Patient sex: F
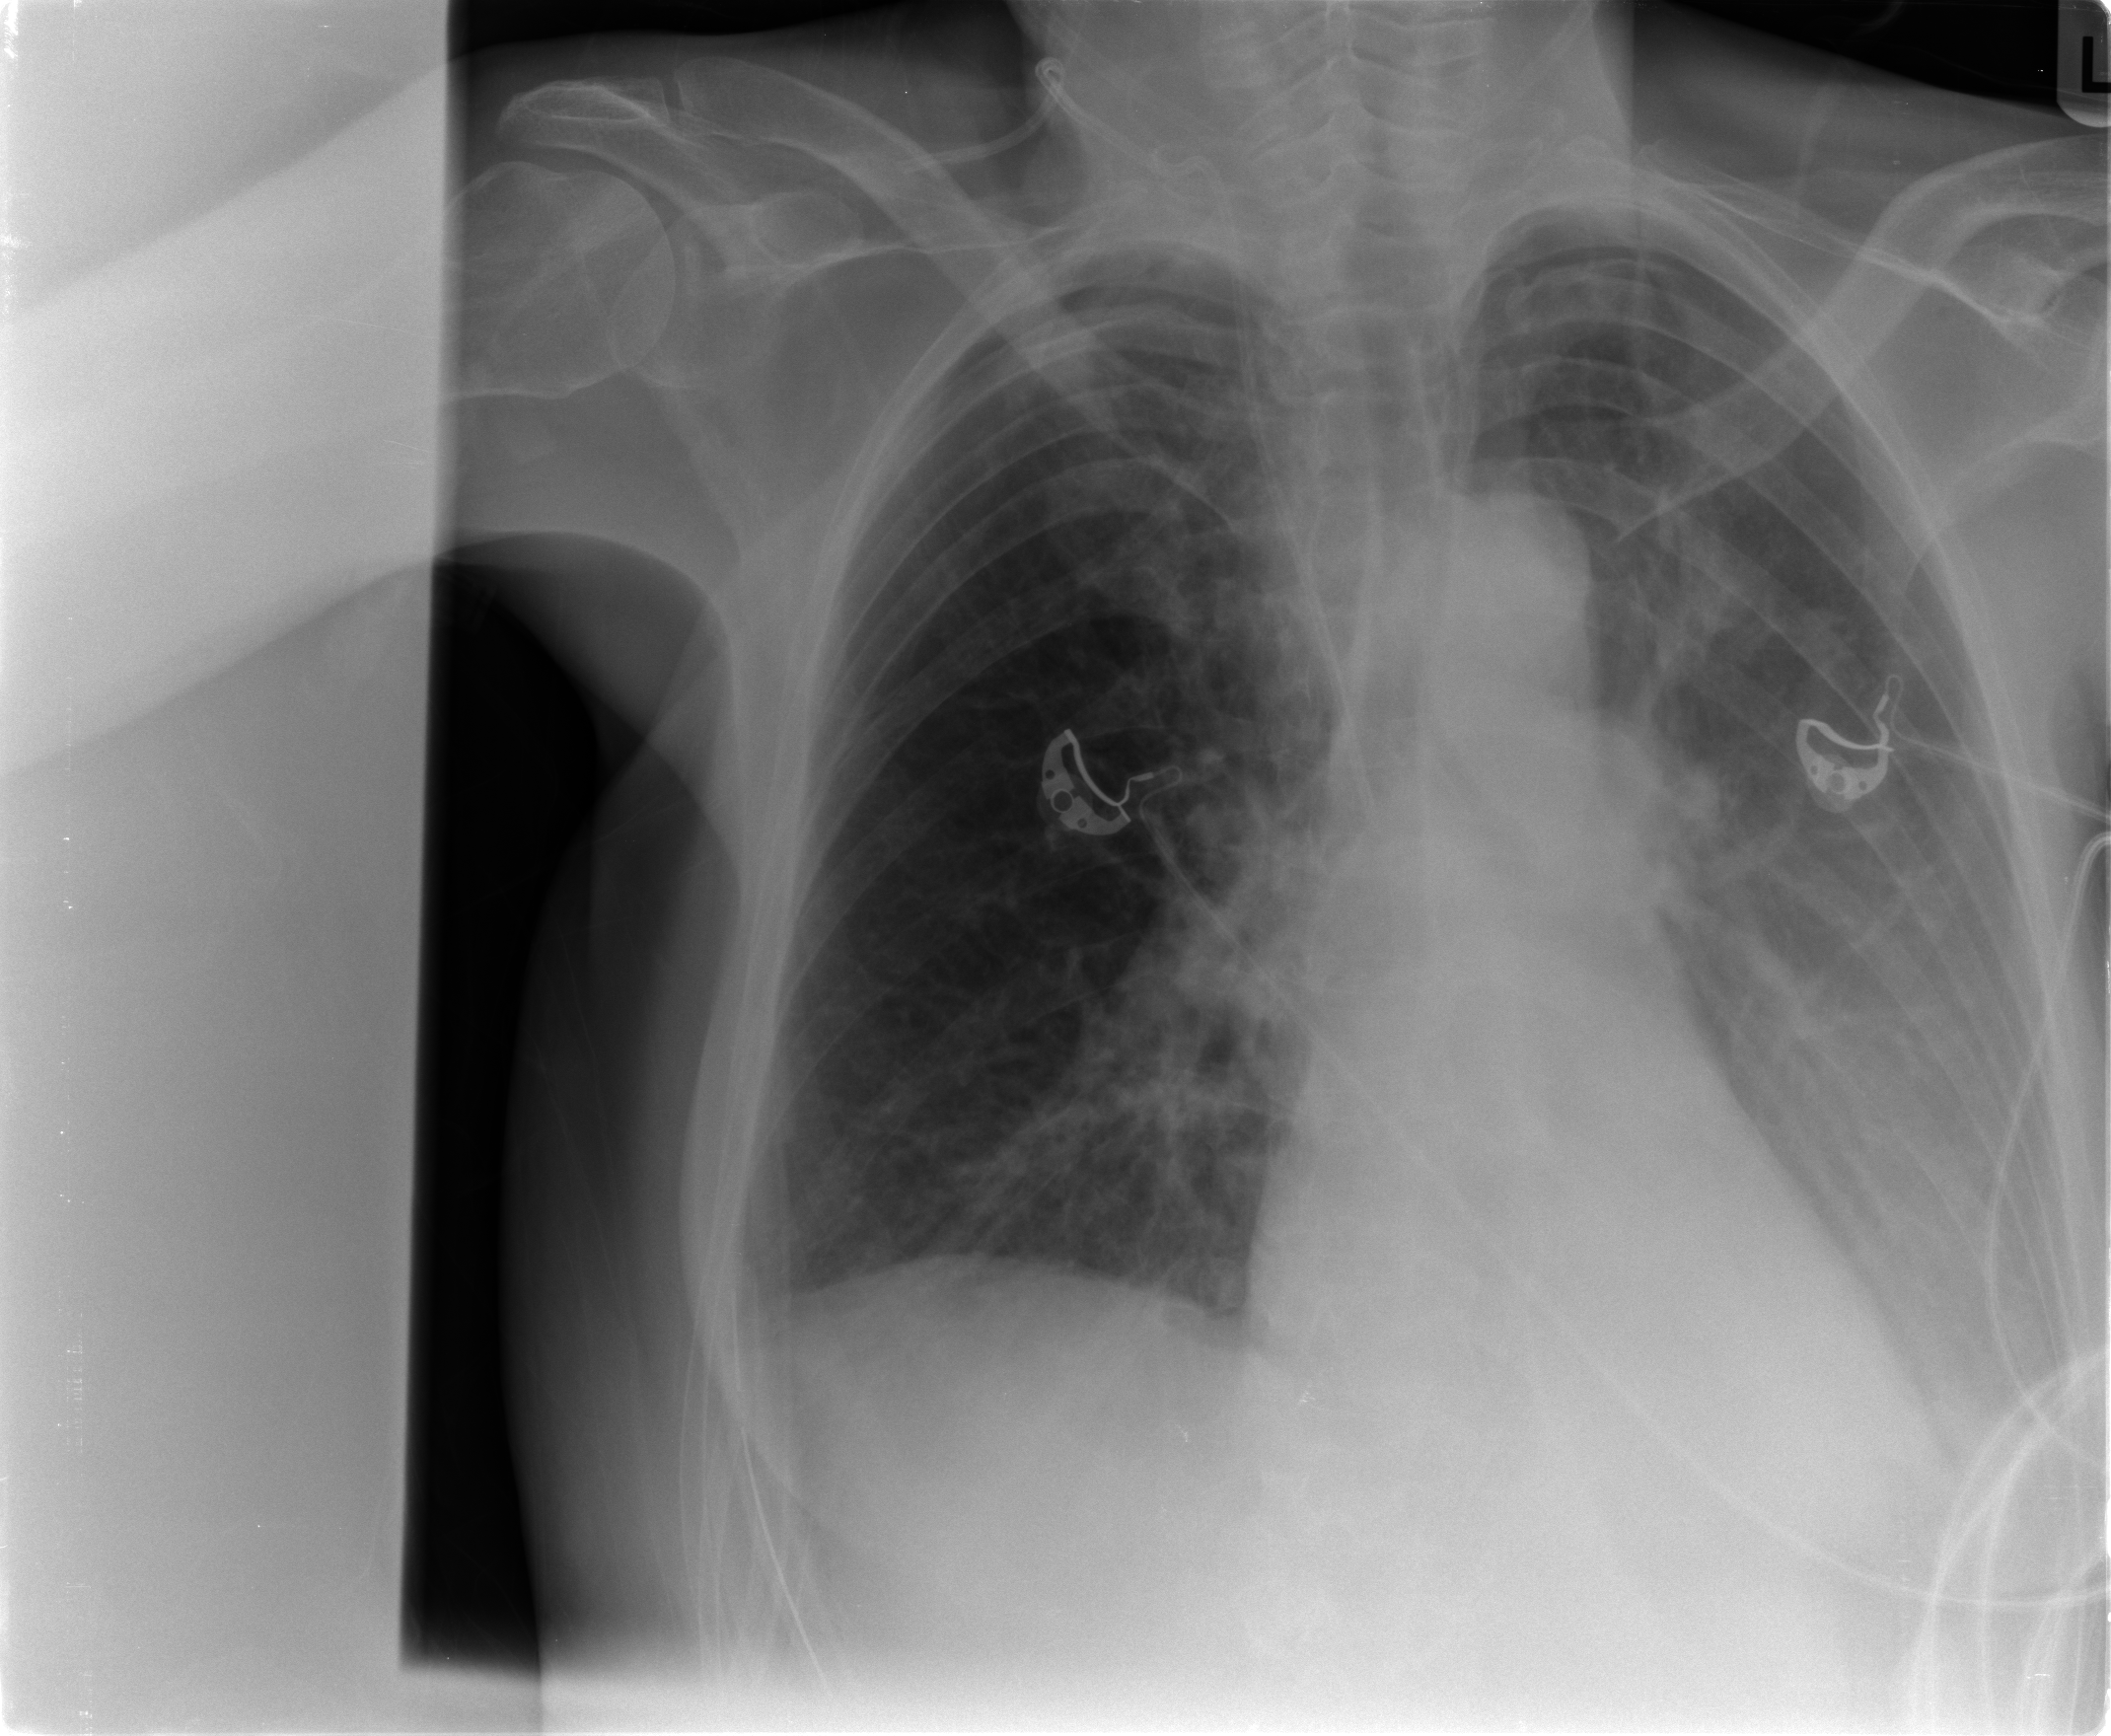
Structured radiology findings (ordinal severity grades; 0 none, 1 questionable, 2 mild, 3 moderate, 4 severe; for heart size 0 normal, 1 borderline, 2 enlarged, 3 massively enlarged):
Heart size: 0
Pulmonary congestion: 0
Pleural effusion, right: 2
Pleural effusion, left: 2
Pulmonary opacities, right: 0
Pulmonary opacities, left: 0
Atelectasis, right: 2
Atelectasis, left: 2